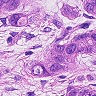
Metastatic tissue present: yes